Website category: game
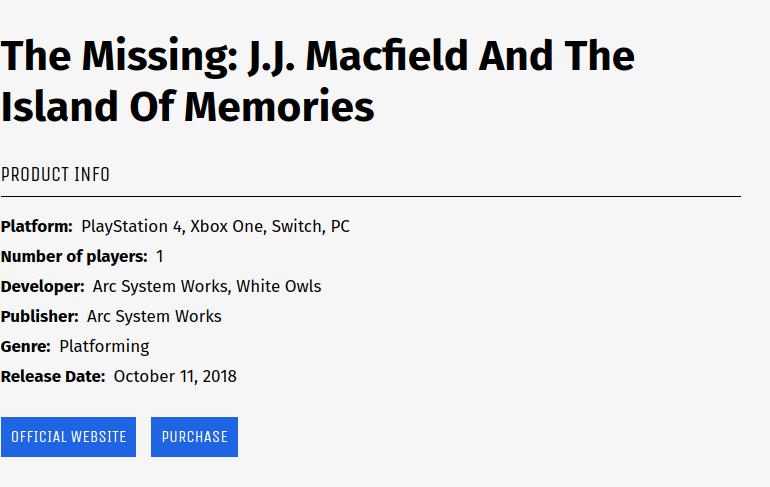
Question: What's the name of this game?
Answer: The Missing: J.J. Macfield And The Island Of Memories

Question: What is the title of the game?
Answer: The Missing: J.J. Macfield And The Island Of Memories

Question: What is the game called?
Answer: The Missing: J.J. Macfield And The Island Of Memories

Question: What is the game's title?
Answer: The Missing: J.J. Macfield And The Island Of Memories

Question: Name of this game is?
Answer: The Missing: J.J. Macfield And The Island Of Memories

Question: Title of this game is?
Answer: The Missing: J.J. Macfield And The Island Of Memories

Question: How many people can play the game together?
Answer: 1

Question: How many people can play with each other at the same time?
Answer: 1

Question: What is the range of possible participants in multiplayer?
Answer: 1

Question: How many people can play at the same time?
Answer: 1

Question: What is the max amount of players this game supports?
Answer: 1

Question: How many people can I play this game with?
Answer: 1

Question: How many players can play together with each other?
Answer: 1

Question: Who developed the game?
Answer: Arc System Works, White Owls

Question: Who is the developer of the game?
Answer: Arc System Works, White Owls

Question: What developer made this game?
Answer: Arc System Works, White Owls

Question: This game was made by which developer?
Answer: Arc System Works, White Owls

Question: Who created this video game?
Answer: Arc System Works, White Owls

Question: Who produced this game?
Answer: Arc System Works, White Owls

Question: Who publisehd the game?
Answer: Arc System Works

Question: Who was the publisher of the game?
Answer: Arc System Works

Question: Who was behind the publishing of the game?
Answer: Arc System Works

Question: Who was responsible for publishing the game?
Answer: Arc System Works

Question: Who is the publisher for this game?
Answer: Arc System Works

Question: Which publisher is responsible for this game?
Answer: Arc System Works

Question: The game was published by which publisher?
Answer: Arc System Works

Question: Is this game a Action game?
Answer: no

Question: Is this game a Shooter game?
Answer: no

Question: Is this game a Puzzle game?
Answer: no

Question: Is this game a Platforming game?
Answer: yes

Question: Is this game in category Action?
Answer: no

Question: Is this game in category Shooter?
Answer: no

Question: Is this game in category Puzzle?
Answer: no

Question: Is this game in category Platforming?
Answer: yes

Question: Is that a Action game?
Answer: no

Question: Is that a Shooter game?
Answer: no

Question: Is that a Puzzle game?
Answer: no

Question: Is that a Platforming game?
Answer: yes

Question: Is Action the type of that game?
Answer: no

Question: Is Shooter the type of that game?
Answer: no

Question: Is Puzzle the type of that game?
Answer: no

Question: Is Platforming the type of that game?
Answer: yes

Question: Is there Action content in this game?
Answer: no

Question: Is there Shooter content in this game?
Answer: no

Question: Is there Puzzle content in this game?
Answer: no

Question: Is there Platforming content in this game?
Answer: yes

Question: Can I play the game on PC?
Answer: yes

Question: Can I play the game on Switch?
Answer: yes

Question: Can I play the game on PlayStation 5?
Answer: no

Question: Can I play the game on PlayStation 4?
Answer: yes

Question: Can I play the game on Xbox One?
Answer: yes

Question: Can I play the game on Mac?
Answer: no

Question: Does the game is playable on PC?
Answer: yes

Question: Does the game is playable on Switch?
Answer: yes

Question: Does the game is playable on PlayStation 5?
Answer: no

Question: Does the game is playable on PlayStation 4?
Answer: yes

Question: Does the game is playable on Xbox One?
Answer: yes

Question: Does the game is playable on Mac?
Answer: no

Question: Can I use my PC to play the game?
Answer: yes

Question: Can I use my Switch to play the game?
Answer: yes

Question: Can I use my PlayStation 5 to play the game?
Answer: no

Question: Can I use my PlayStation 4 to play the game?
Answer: yes

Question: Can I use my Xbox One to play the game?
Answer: yes

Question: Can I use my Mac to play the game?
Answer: no